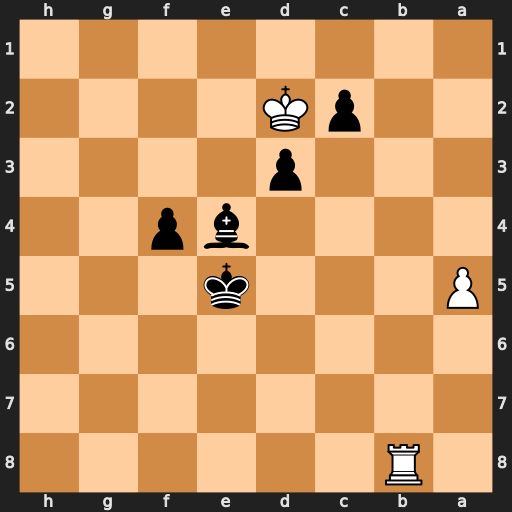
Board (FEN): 1R6/8/8/P3k3/4bp2/3p4/2pK4/8
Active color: b
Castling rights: -
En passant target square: -
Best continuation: f3 Rf8 Bf5